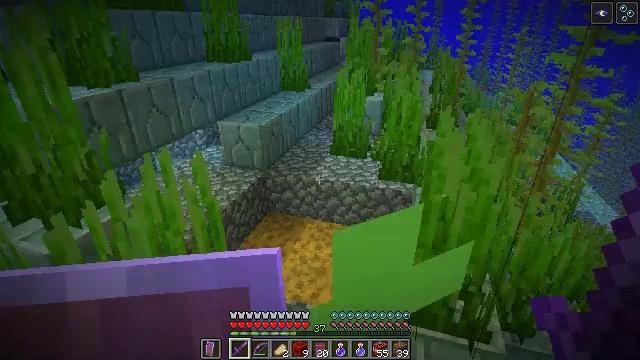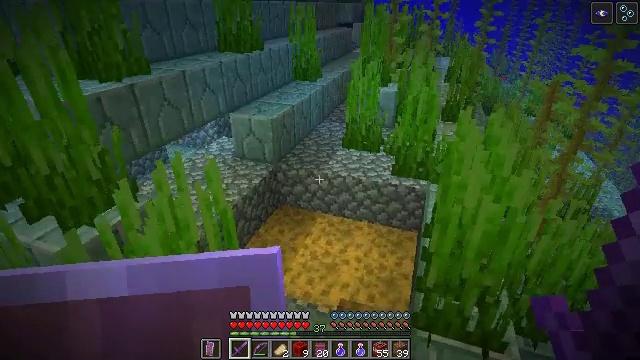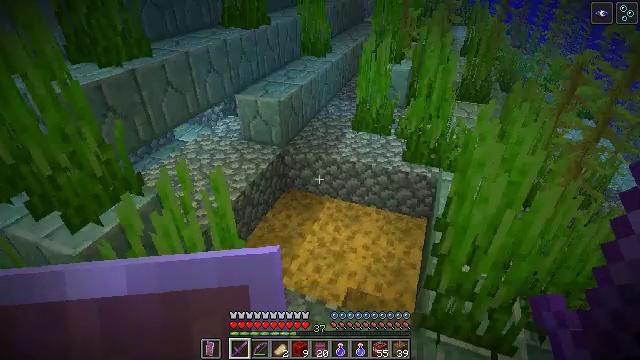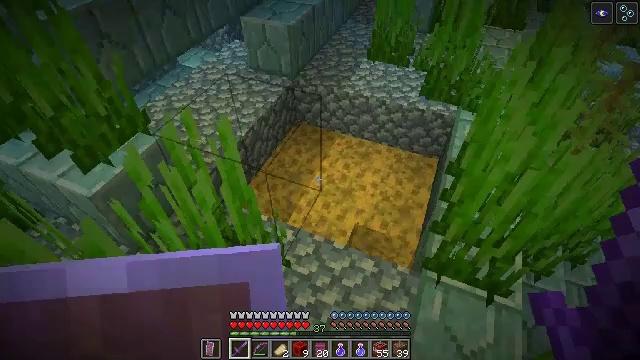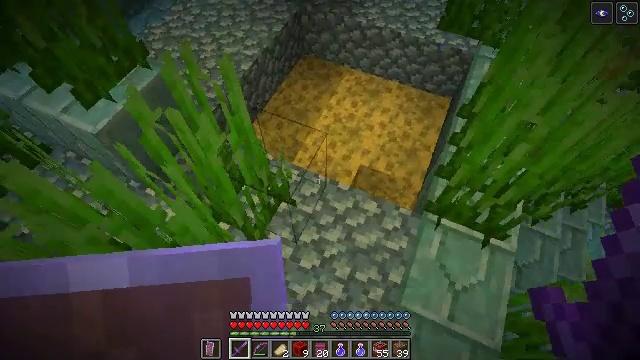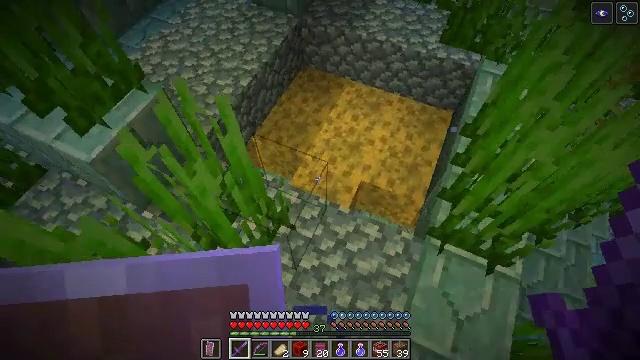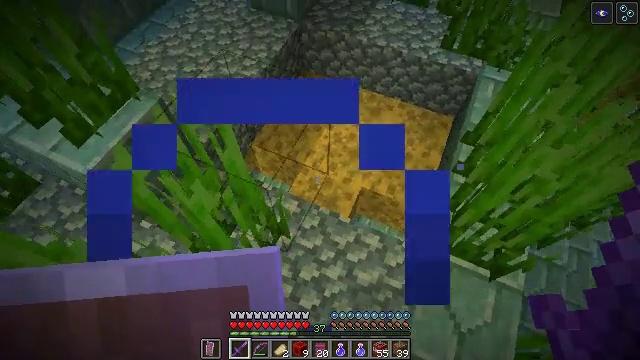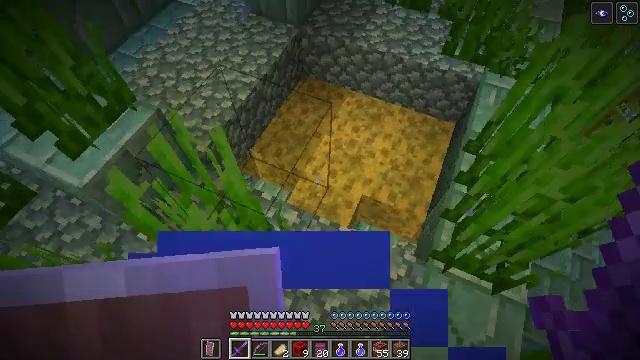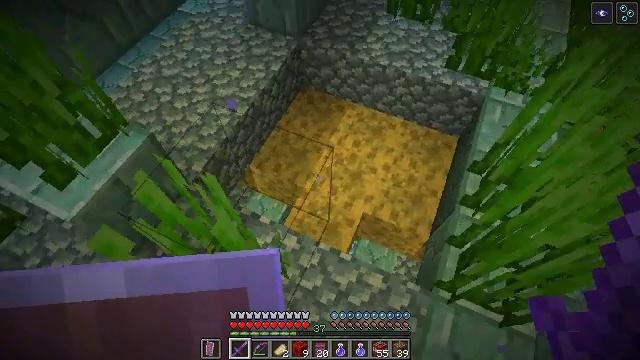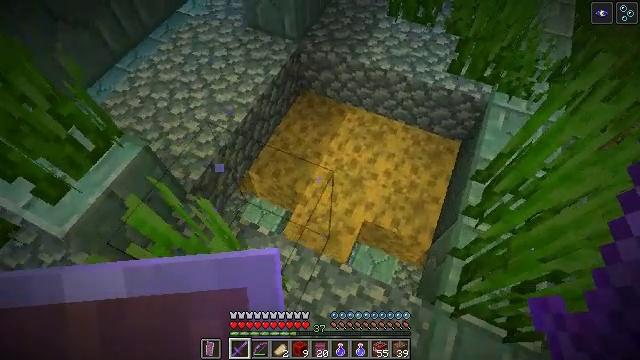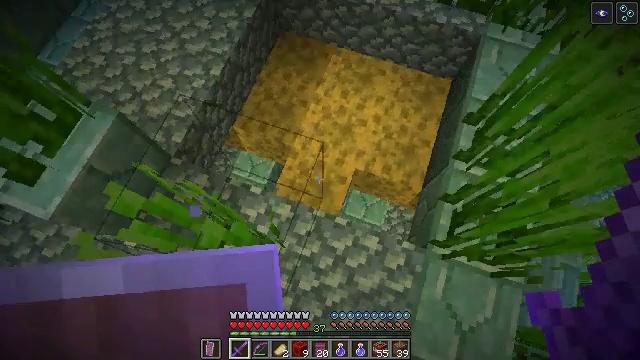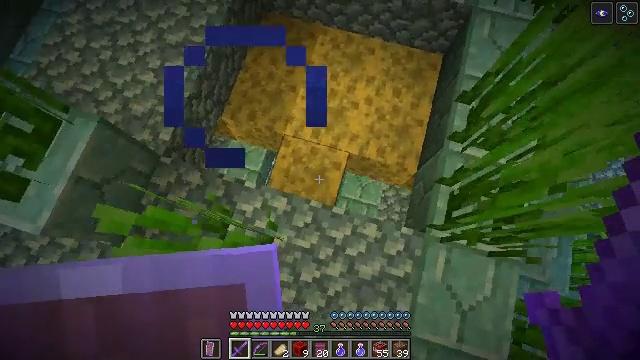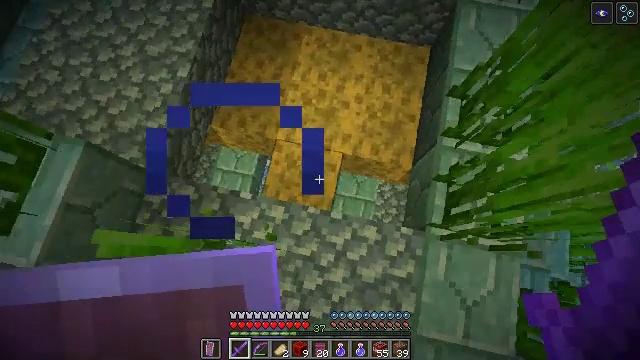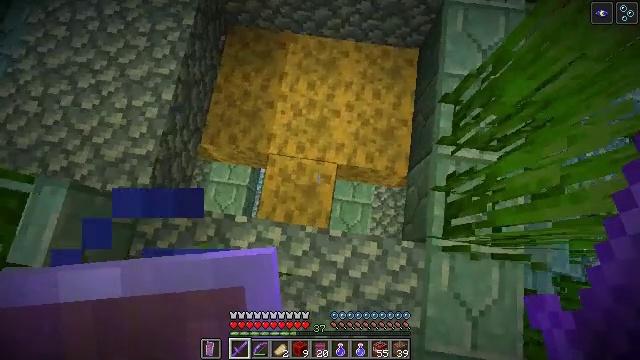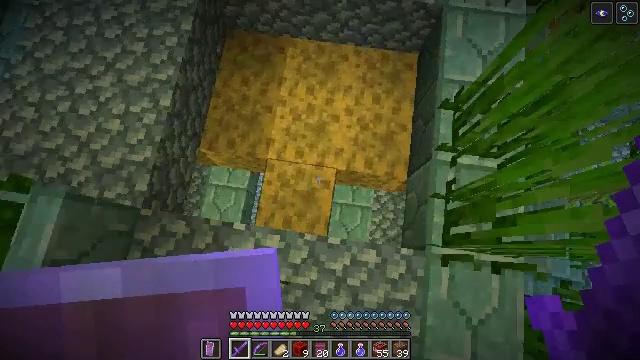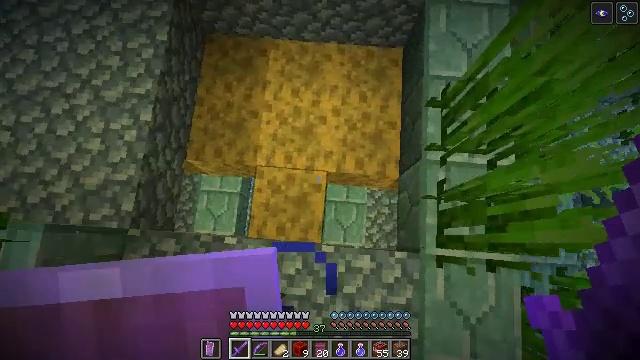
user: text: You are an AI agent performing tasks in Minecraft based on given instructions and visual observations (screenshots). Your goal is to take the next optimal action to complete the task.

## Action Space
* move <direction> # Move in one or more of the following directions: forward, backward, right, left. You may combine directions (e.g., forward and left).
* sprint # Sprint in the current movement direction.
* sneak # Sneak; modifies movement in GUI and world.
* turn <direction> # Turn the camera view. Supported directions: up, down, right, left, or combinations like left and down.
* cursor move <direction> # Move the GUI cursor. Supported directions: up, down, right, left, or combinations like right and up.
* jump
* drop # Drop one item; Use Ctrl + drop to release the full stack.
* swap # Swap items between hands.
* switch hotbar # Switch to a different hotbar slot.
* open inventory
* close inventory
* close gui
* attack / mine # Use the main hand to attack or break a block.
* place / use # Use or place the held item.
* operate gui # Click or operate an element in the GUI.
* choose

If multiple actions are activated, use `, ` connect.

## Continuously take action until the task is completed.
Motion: motion action
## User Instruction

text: Collect the wet sponge after mining.
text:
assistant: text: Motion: move forward, turn left and down, jump
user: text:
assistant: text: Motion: move forward, turn left and down
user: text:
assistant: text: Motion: move forward, turn left and down
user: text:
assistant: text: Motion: move forward, turn left and down
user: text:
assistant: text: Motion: move forward
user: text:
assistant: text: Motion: move forward
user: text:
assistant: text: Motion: move forward
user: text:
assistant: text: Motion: move forward
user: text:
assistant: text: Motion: move forward
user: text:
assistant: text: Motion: move forward, turn right and down
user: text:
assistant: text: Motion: move forward, turn right and down
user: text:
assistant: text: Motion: move forward, turn right and down
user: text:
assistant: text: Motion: move forward and move right, turn right
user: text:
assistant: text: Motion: move forward and move right
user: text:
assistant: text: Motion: move forward and move right, turn right and down
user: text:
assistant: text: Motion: move forward, turn right and down
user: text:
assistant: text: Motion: move forward
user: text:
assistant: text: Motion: move forward
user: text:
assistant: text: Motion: move forward
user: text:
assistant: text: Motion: move forward
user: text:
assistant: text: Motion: move forward, sprint
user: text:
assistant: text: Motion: sprint
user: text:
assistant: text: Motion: sprint
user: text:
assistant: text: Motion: sprint
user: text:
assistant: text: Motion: sprint
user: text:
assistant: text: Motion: sprint, turn down
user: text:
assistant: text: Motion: sprint
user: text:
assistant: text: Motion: move back, sprint
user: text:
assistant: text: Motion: move back, sprint
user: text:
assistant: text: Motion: move back, sprint